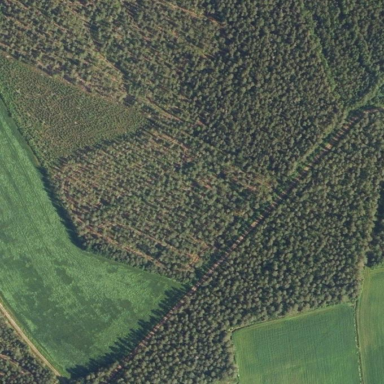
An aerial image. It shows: Forest area.